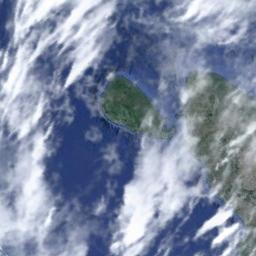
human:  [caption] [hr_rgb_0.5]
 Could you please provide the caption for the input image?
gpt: Large fluffy white clouds on green land and blue sea .

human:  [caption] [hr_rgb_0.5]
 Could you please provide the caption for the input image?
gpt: There is a little thin cloud above the brown farmland .

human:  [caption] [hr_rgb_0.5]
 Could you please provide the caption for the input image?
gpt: The white cloud is above blue sea and green island .

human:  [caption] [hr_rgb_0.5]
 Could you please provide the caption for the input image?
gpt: The stratocumulus are located above the surface of the sea and some islands are at sea .

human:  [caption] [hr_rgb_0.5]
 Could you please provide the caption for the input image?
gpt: Many slices of white clouds over two islands .